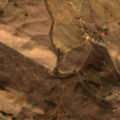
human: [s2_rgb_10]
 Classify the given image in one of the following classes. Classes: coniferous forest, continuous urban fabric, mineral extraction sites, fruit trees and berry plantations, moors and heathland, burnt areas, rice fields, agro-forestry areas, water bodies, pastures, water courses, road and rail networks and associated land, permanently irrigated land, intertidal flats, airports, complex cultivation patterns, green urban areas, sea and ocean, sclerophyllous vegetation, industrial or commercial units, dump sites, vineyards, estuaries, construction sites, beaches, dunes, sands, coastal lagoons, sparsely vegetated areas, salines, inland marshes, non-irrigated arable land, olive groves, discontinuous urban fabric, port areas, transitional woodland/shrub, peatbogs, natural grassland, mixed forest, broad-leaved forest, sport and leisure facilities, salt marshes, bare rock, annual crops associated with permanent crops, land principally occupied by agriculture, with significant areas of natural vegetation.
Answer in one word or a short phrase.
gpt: non-irrigated arable land, land principally occupied by agriculture, with significant areas of natural vegetation